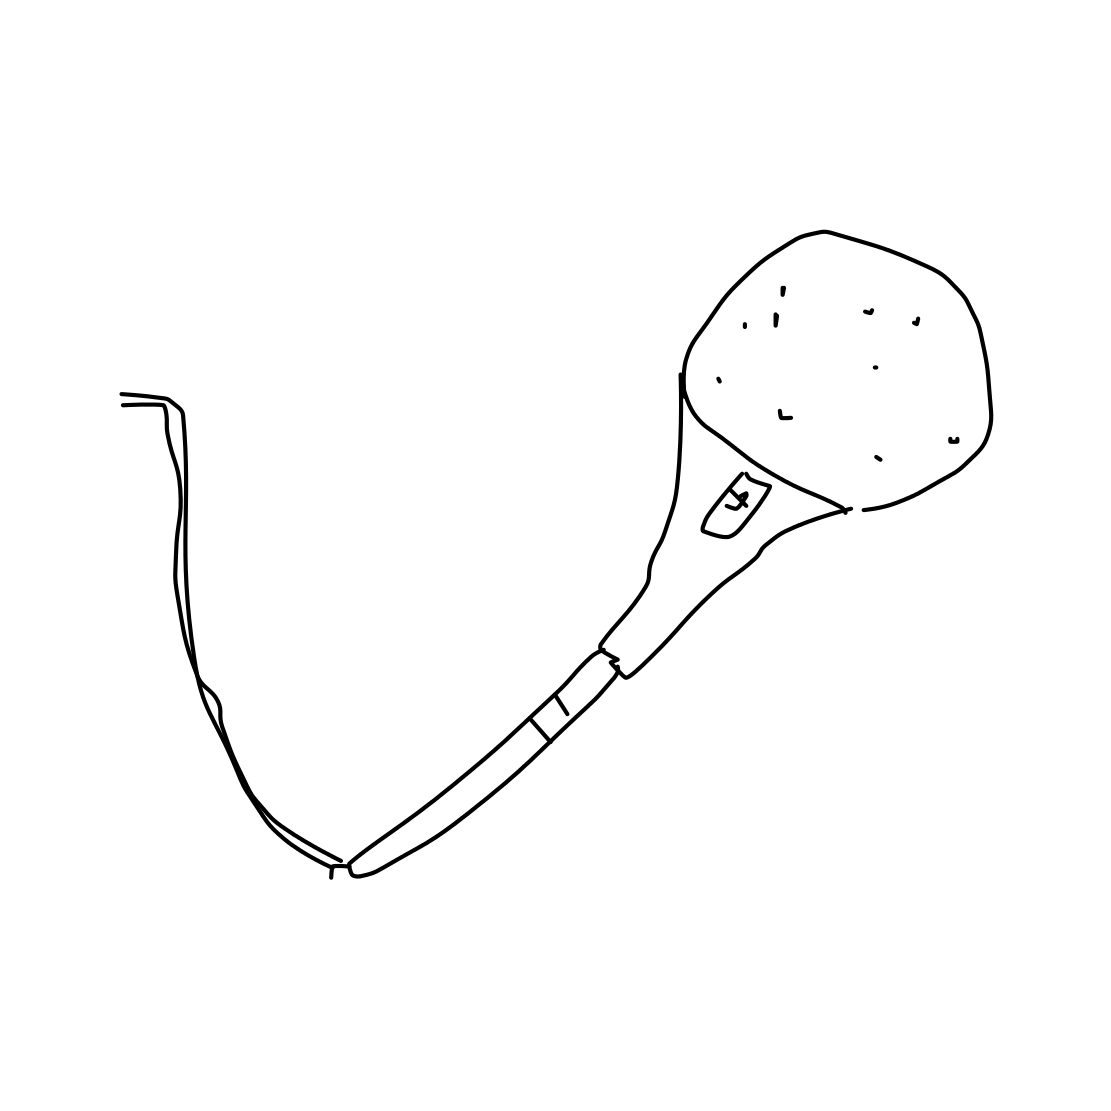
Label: microphone